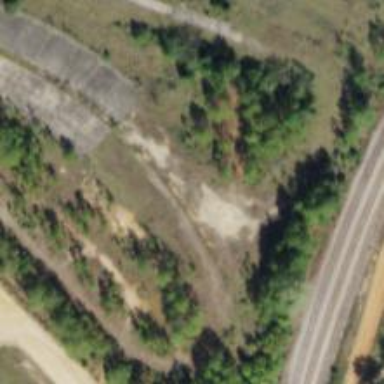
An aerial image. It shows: Disused railway spur.